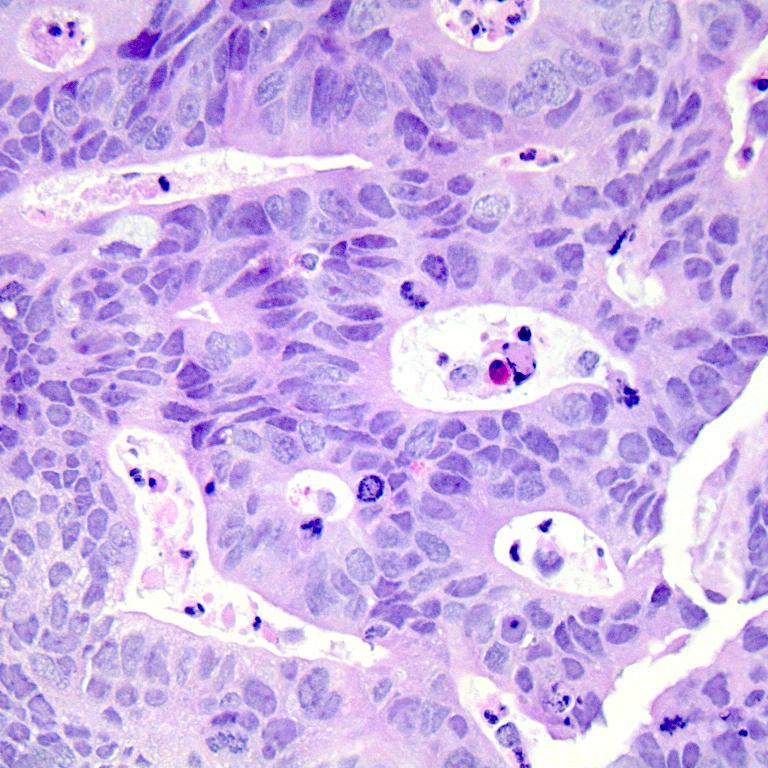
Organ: colon
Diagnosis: adenocarcinomas